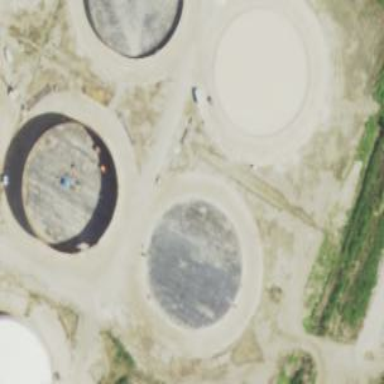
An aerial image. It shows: Storage tank created as man-made structure.